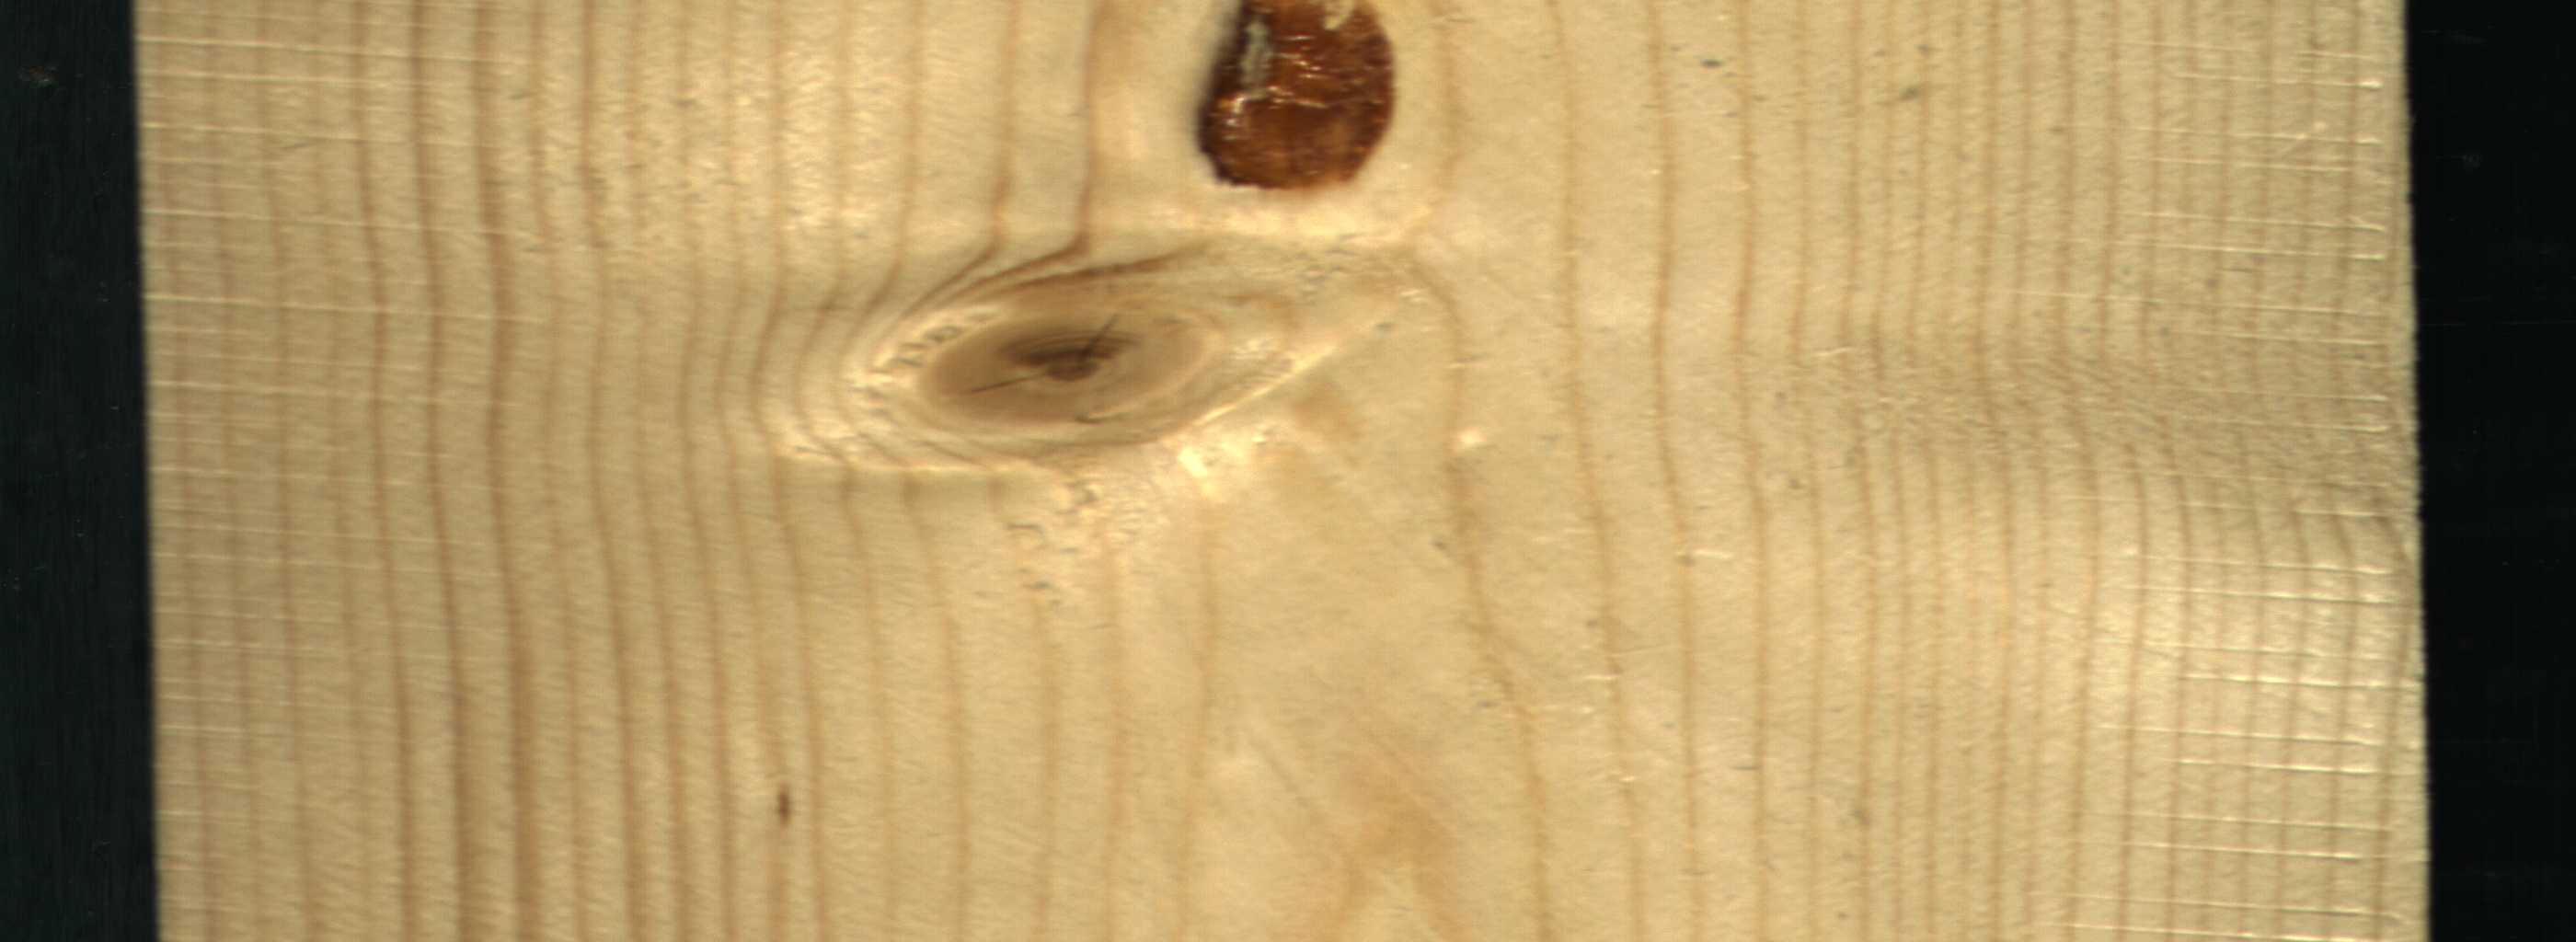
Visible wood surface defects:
resin
knot_with_crack